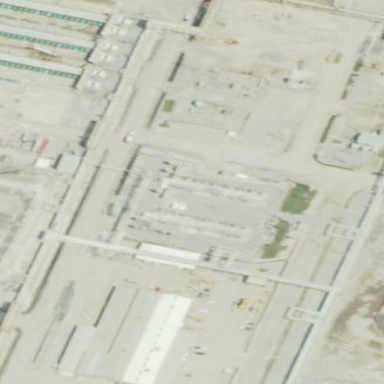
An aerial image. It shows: Industrial power substation enclosed by fence.